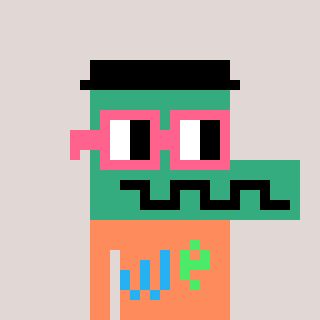
a pixel art character with square pink glasses, a crocodile-shaped head and a peachy-colored body on a warm background